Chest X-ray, AP view. Patient: 39 years old, sex M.
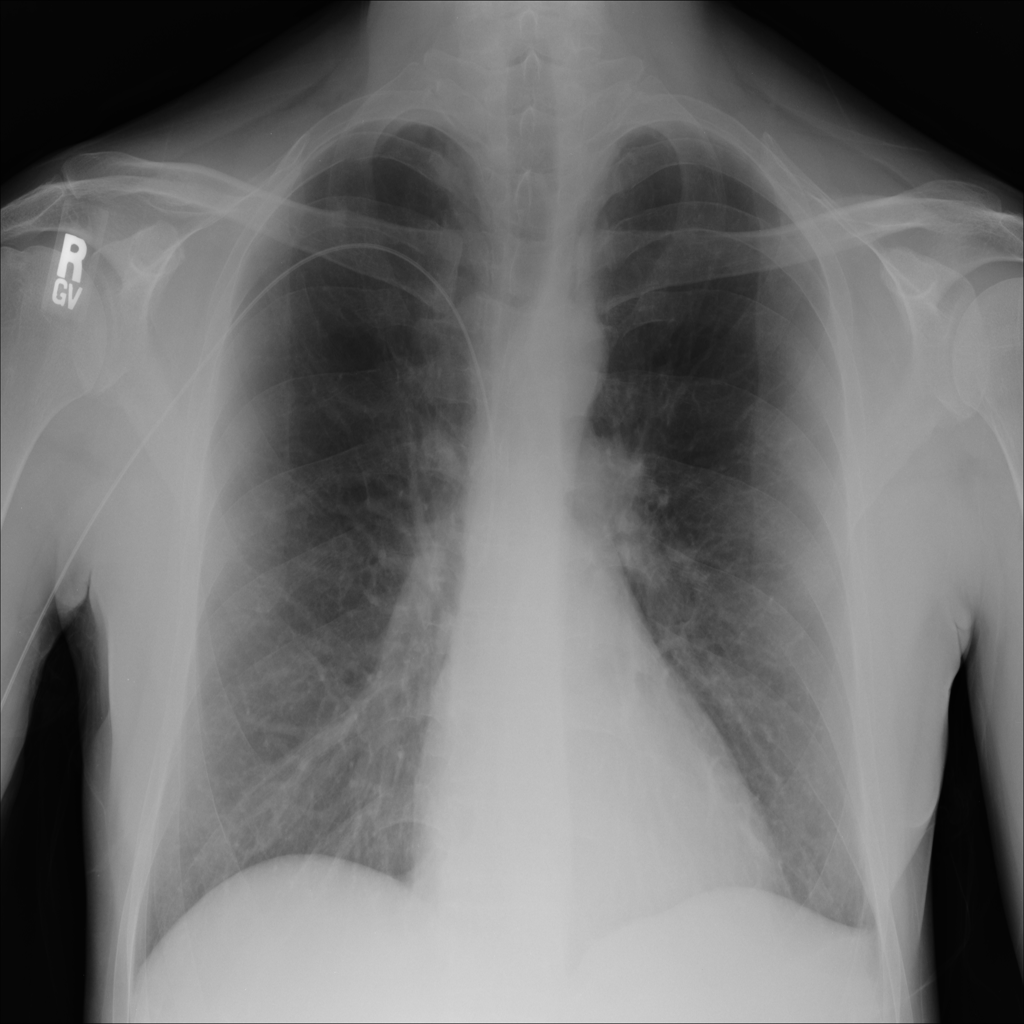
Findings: No Finding